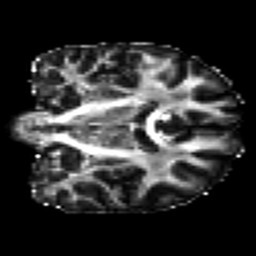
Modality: FA
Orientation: coronal
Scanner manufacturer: siemens
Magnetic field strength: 3 T
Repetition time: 7.8 s
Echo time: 0.09 s